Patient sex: M
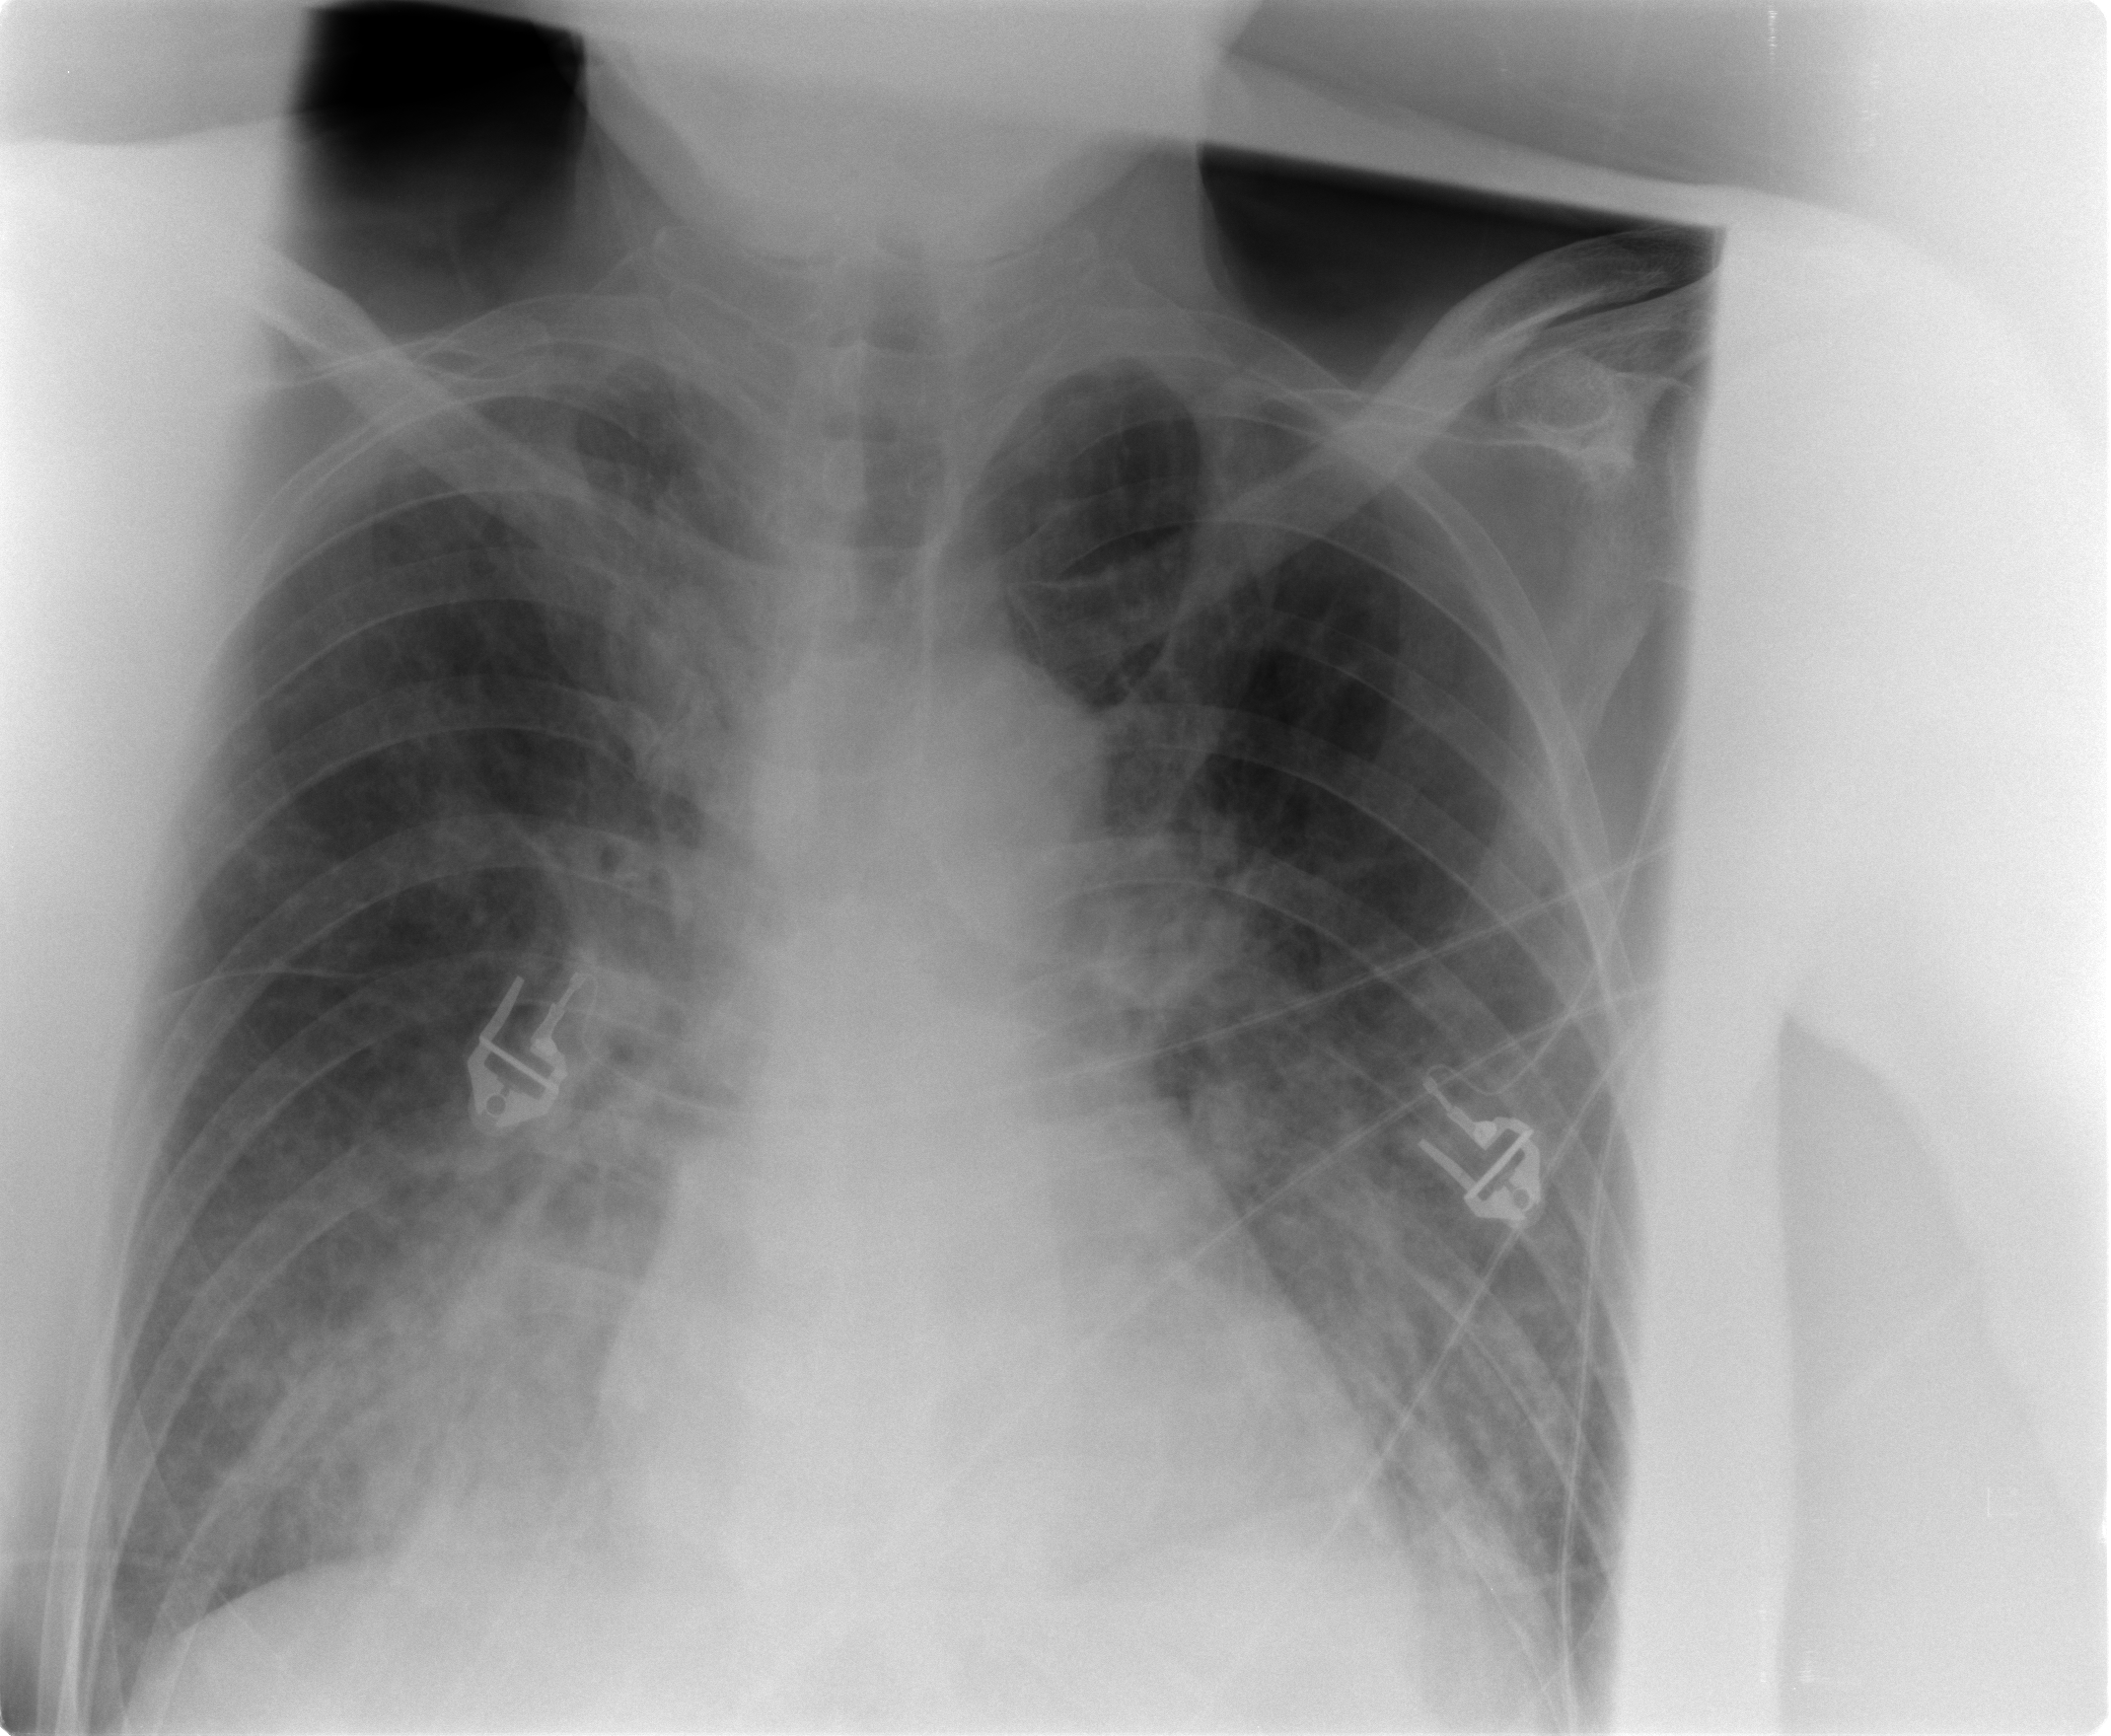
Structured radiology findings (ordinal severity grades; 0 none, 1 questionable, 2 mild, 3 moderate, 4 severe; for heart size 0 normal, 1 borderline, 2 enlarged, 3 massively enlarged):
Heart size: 0
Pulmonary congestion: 1
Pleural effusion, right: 0
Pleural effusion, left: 0
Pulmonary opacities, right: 3
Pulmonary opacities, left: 2
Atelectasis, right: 0
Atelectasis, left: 0